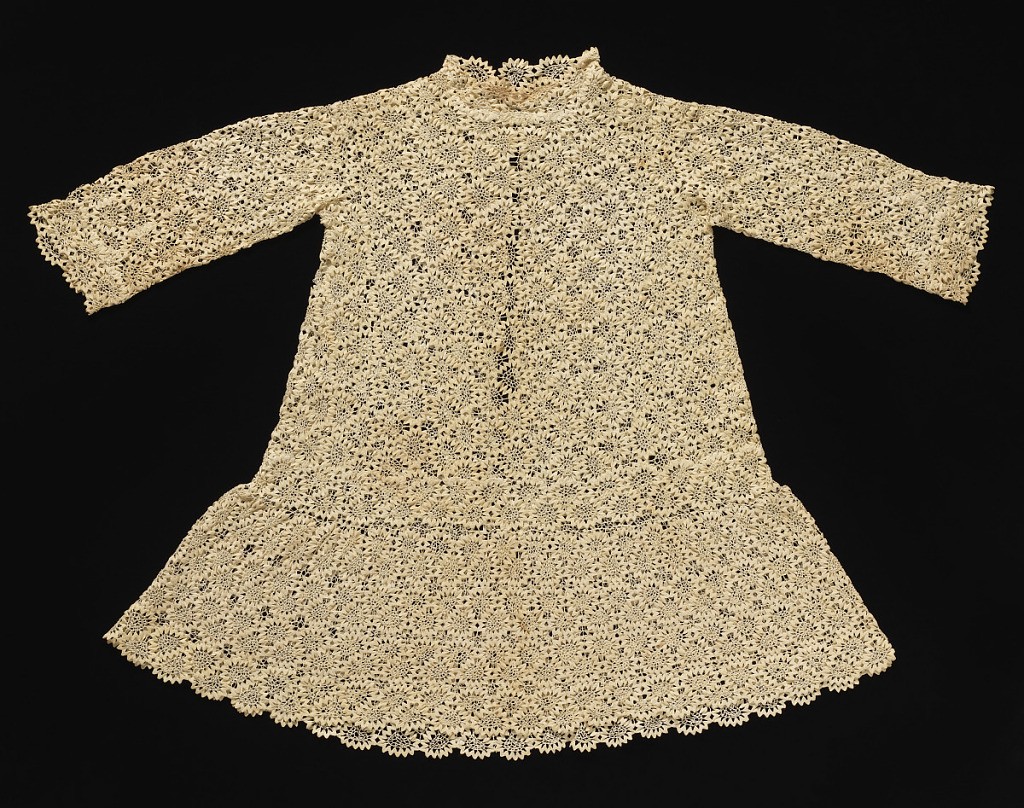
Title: Child's dress
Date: early 19th century
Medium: linen (?) Technique: rick-rack used as tape with needle lace fillings.
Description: Cream white tape worked into loops with connecting needle work.